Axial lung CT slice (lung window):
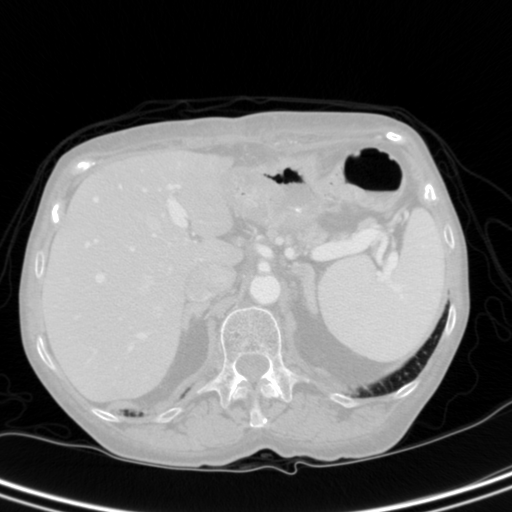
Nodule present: no